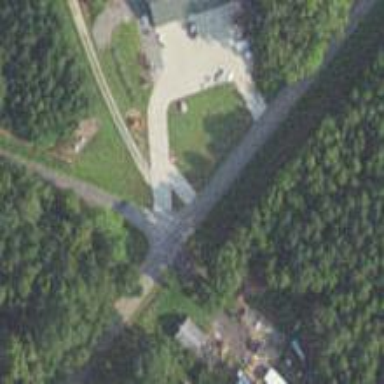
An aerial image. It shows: Road with stop sign.